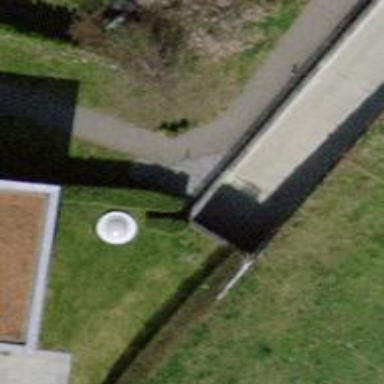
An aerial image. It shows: Concrete driveway.